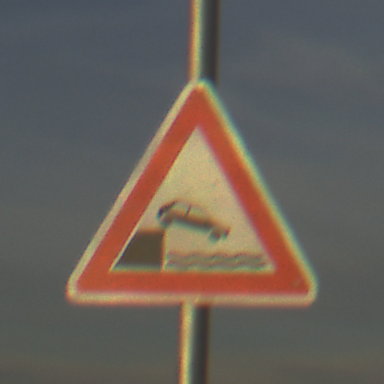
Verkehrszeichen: Ufer
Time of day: SunriseSunset
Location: Outdoor (Nature)
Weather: PartlyCloudy
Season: Summer
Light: Natural